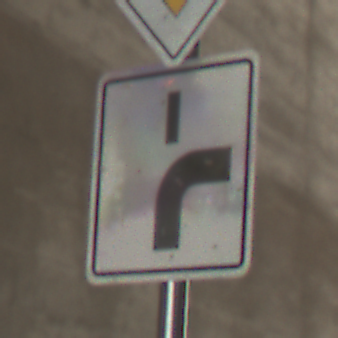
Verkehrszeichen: VerlaufVorfahrtsstrasse8
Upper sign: Vorfahrtsstrasse
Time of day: Midday
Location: Roofed (Tunnel)
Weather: NotSpecified
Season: NotSpecified
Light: Natural